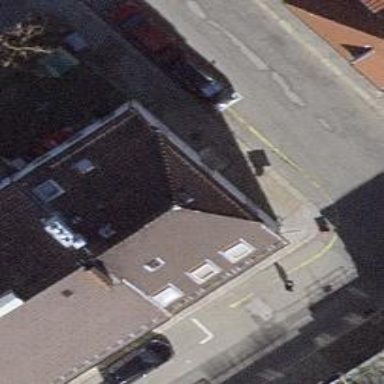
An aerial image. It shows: Restaurant.